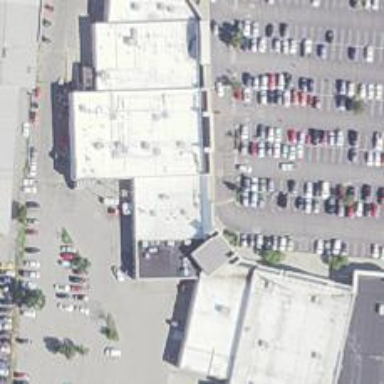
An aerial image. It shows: Fitness center located in leisure land.